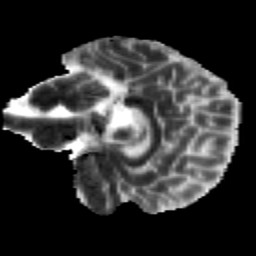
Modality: MD
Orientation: sagittal
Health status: healthy
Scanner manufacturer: siemens
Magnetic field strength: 3 T
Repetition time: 12 s
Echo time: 0.092 s